Question: I started my graduate program and I have to work with a very complex code in C++ (a language that I don't know), I am taking some online courses online to learn the language, but I am also going through the code to see if I can make some sense of it.
The problem is that I don't know what the colors on the theme mean.
The code looks like this:

I understand some of the colors:
Blue: variable types
Green: Comments
Orange: Printable text
white: functions, variables, etc.
The problem is with the colors Grey, Pink and Cyan. I don't know what they represent.
I am using Microsoft Visual Studio, and the color theme is "Dark".
Thank you very much.
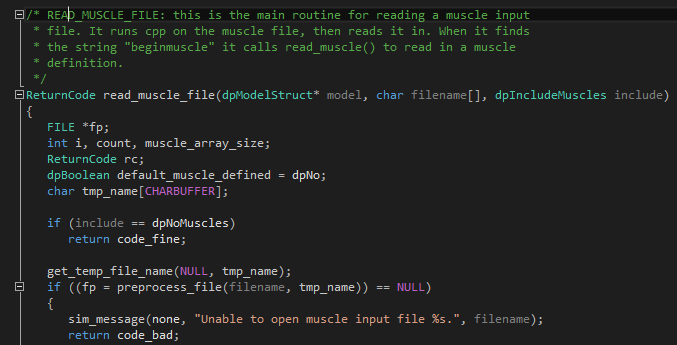
Answer: You can check its meaning by entering (in Microsoft Visual Studio) to:
> Tools > Options > Enviroment > Fonts and Colors
Check the "Display Items" and select the C++ items - you'll get its meaning "in color",
For example: C++ Macros are shown in a light purple.